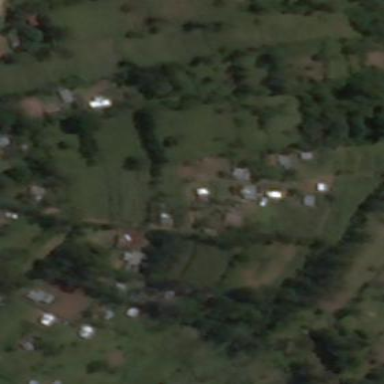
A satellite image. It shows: Simple and straightforward house.